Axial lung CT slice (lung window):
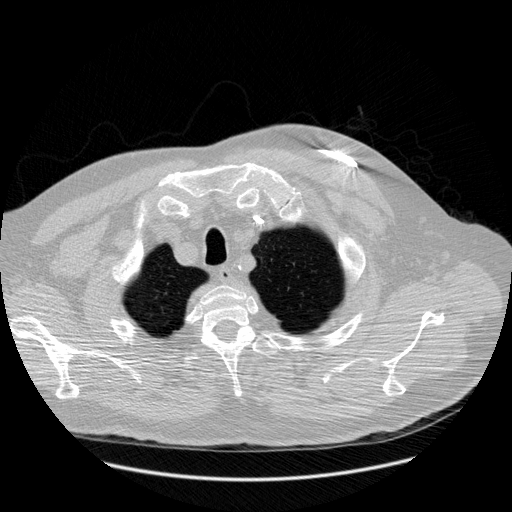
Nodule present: no